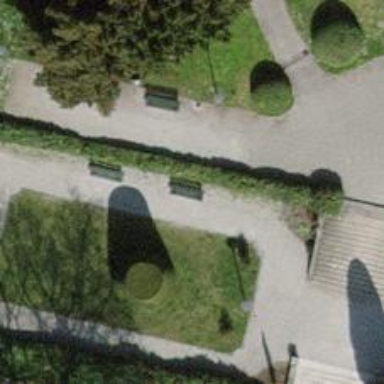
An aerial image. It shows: Bench for seating.